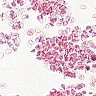
Metastatic tissue present: no